Interaction volume radius: 10 \u00c5
Interaction volume height: 50 \u00c5
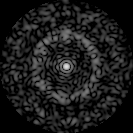
Disorder parameter: 0.8049